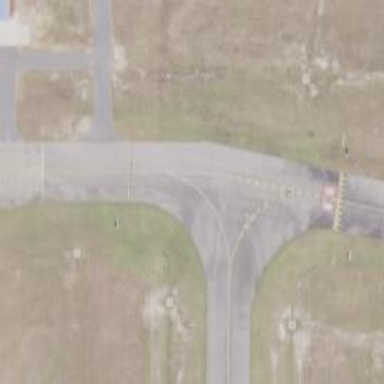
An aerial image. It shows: View of taxiway at the airport.